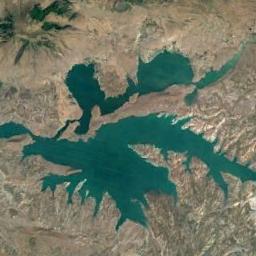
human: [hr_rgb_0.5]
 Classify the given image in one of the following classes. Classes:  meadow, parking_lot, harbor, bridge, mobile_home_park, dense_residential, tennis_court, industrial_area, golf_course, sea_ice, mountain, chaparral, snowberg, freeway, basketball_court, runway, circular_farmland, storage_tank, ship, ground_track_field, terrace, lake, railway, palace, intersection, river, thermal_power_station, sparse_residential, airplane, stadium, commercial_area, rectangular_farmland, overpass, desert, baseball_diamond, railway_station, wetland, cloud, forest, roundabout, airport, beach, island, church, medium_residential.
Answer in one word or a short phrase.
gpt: lake